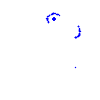
Particle: proton